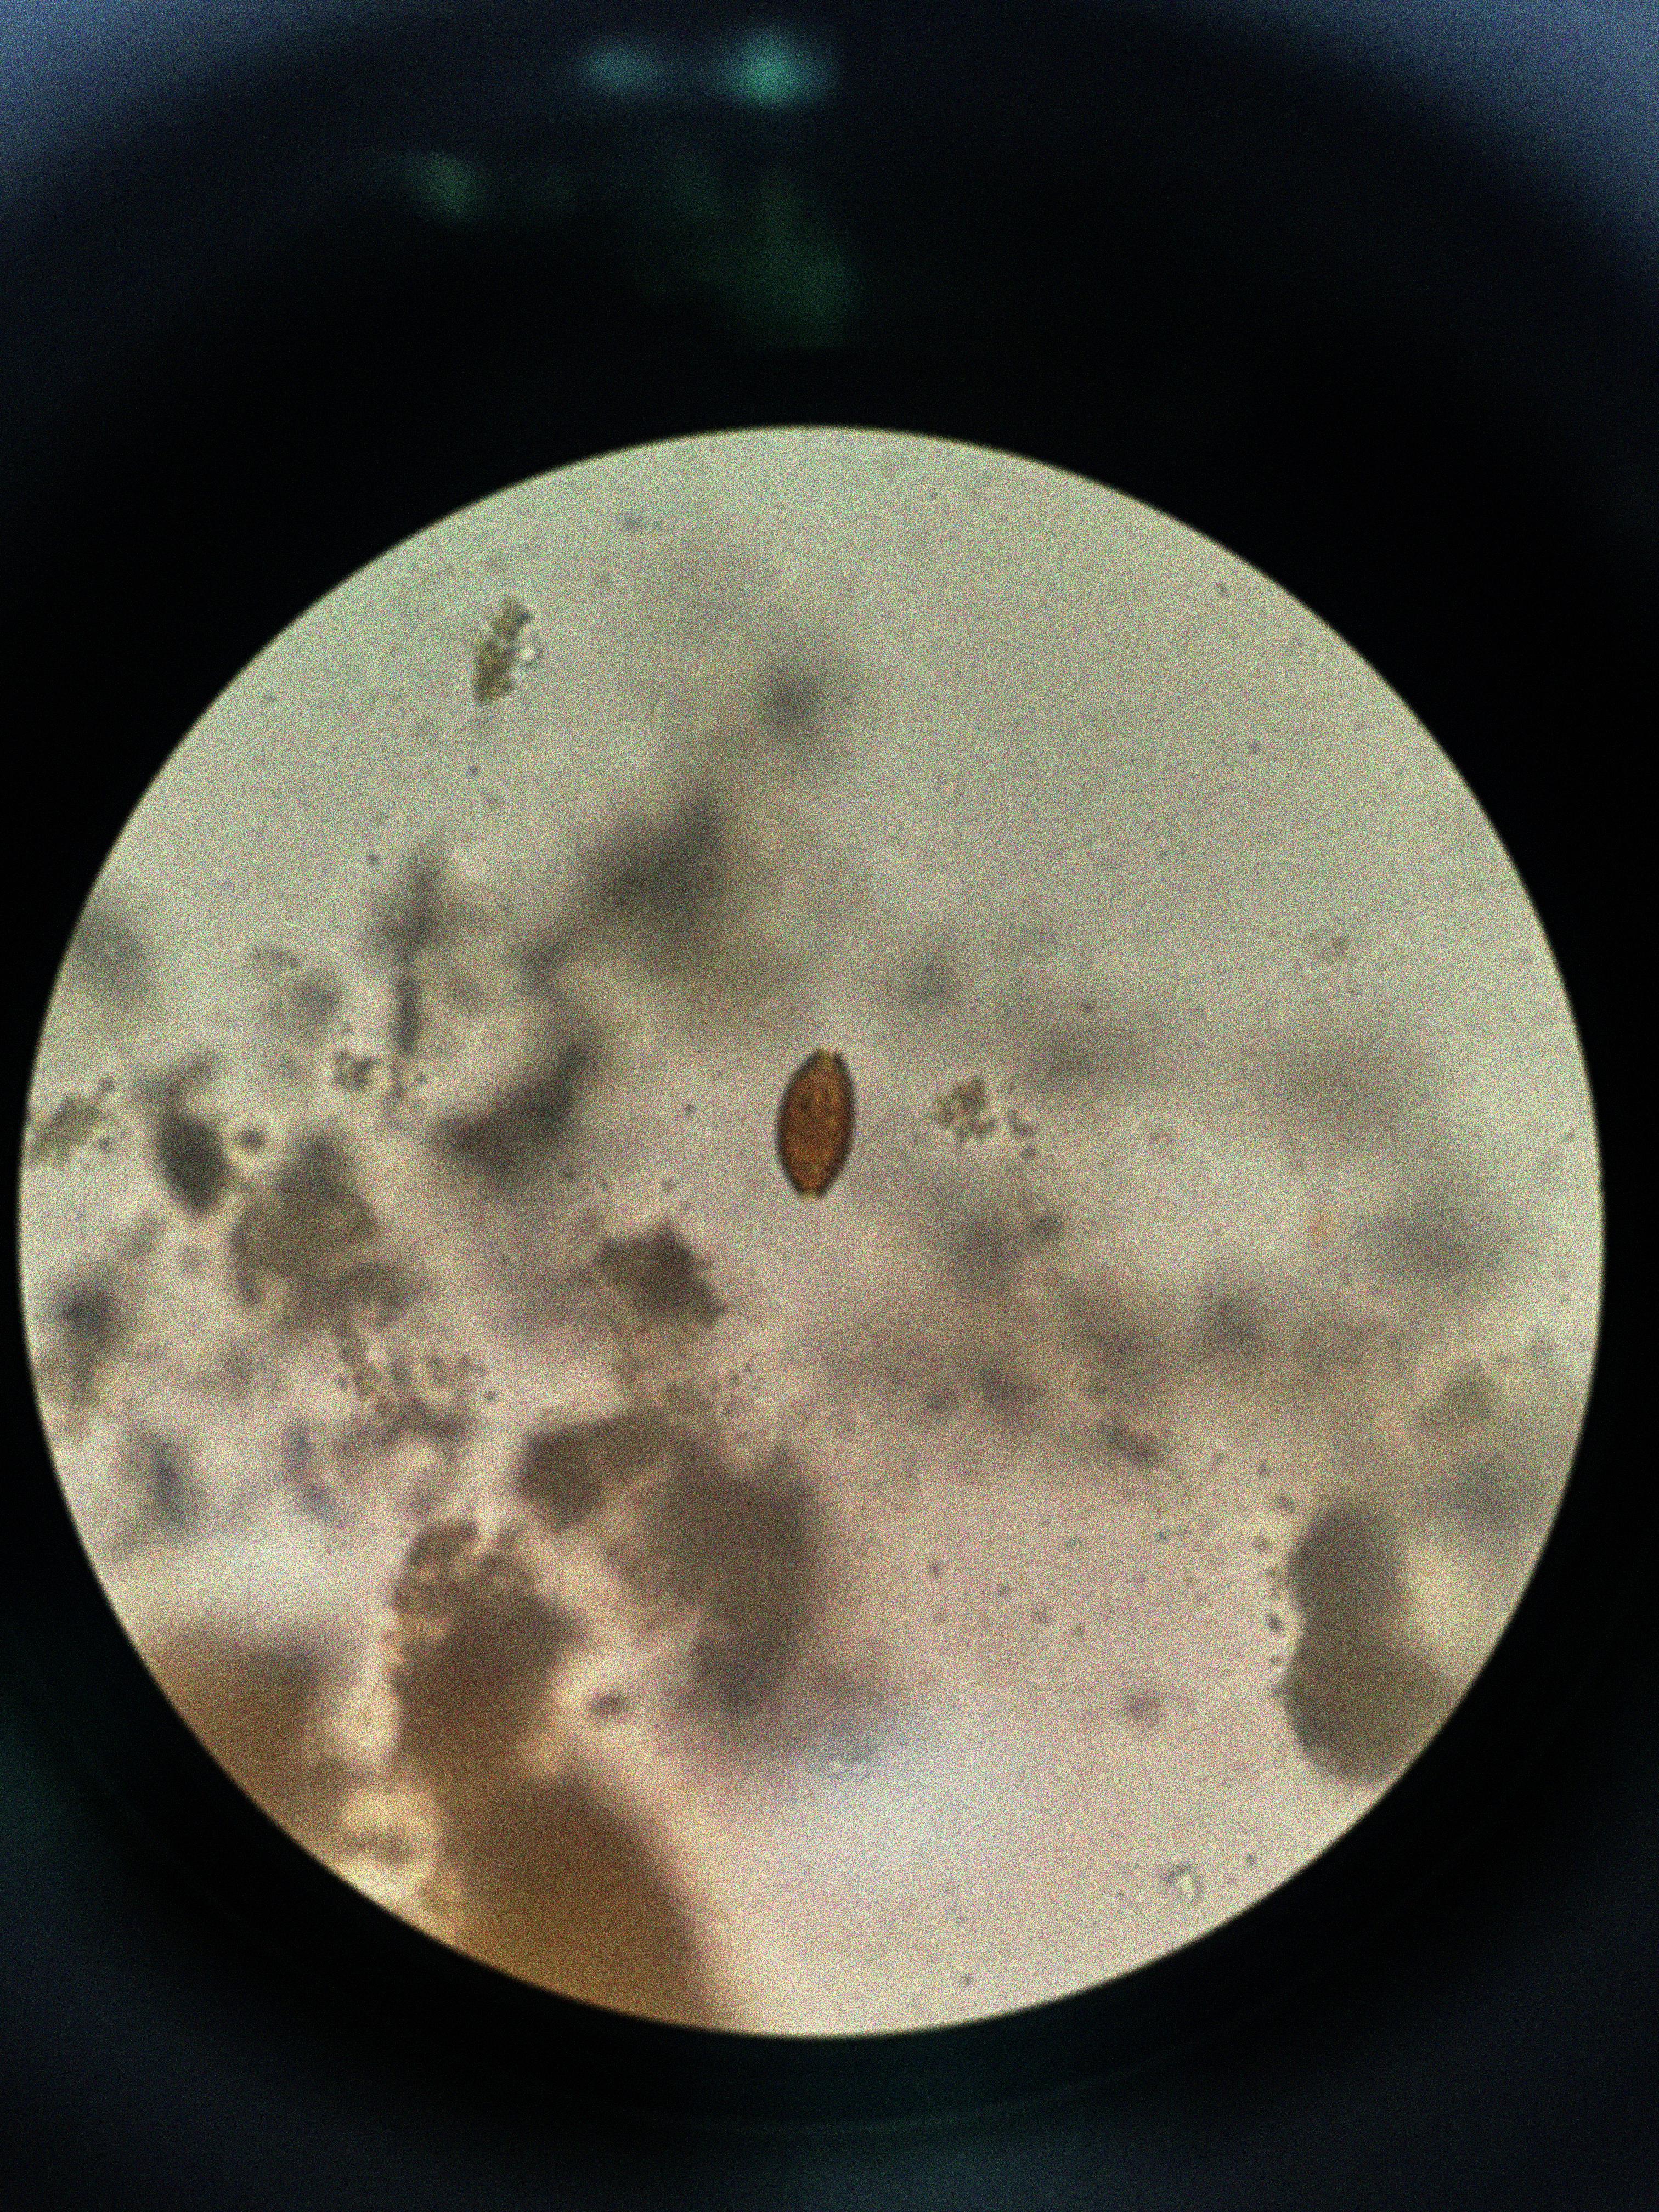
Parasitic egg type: Trichuris trichiura